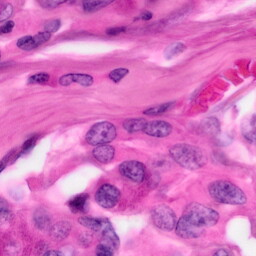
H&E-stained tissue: Pancreatic